Field crop: maize
Growth stage: 2
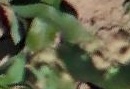
Species: maize